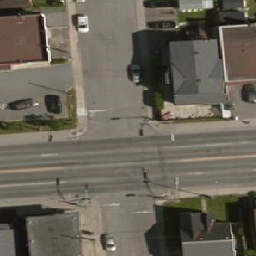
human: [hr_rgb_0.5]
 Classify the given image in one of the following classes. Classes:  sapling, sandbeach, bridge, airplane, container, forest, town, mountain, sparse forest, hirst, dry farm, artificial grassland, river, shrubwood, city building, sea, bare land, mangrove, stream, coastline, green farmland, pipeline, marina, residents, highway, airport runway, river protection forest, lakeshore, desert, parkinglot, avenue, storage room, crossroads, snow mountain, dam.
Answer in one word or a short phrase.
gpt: crossroads